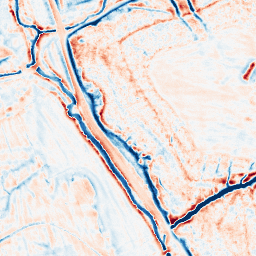
Category: edge_preserving
Decomposition family: bilateral
Decomposition parameters: d: 15
sigma_color: 25
sigma_space: 75
Upsampling method: cubic_catmull_rom
Upsampling parameters: scale: 4
Upsampling scale: 4